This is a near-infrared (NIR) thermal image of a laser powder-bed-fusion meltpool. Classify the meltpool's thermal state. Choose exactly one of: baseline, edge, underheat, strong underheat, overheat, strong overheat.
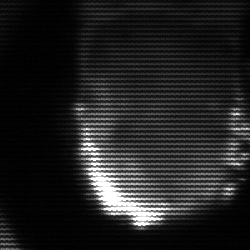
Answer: baseline